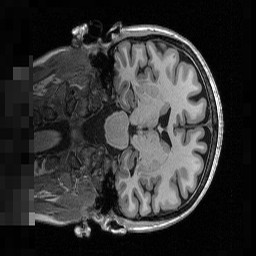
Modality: T1w
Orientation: coronal
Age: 53
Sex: female
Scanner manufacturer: siemens
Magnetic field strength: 3 T
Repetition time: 2.53 s